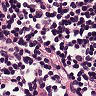
Metastatic tissue present: no